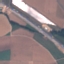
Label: Highway